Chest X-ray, PA view. Patient: 51 years old, sex F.
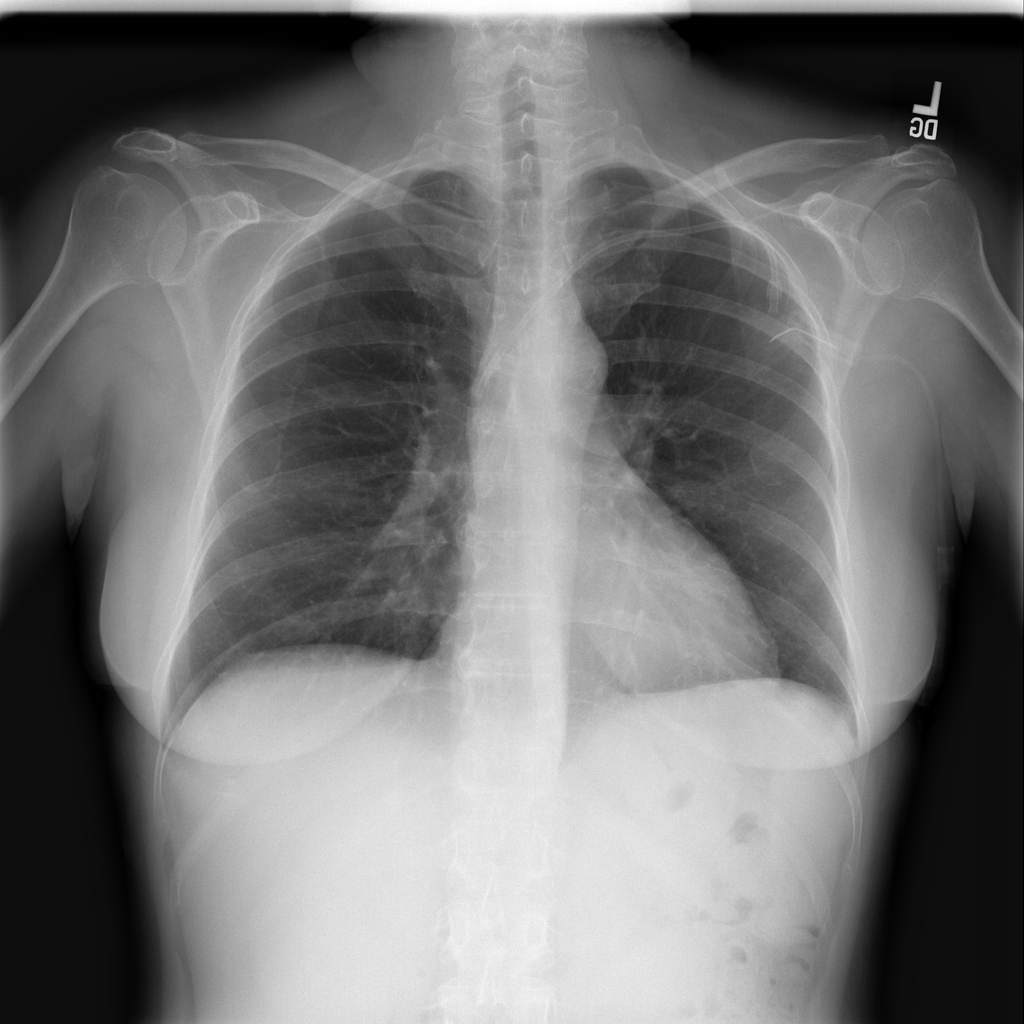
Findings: No Finding